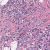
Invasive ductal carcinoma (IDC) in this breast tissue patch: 1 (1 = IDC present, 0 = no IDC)